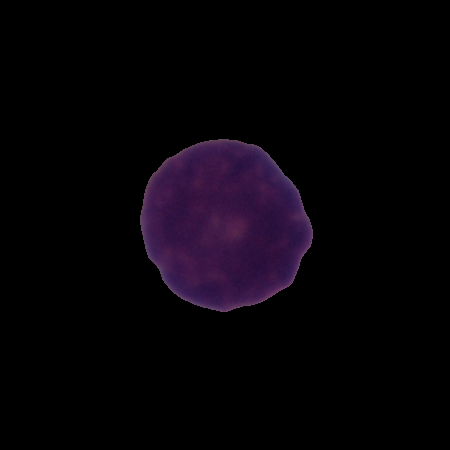
Label: healthy